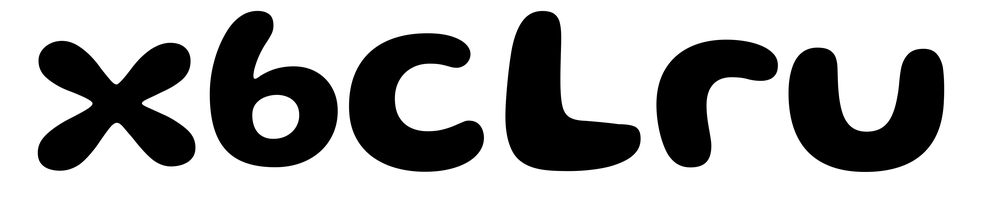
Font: Gluten_SemiBold